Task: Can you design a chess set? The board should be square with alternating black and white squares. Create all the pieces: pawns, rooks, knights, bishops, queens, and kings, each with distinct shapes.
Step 2896:
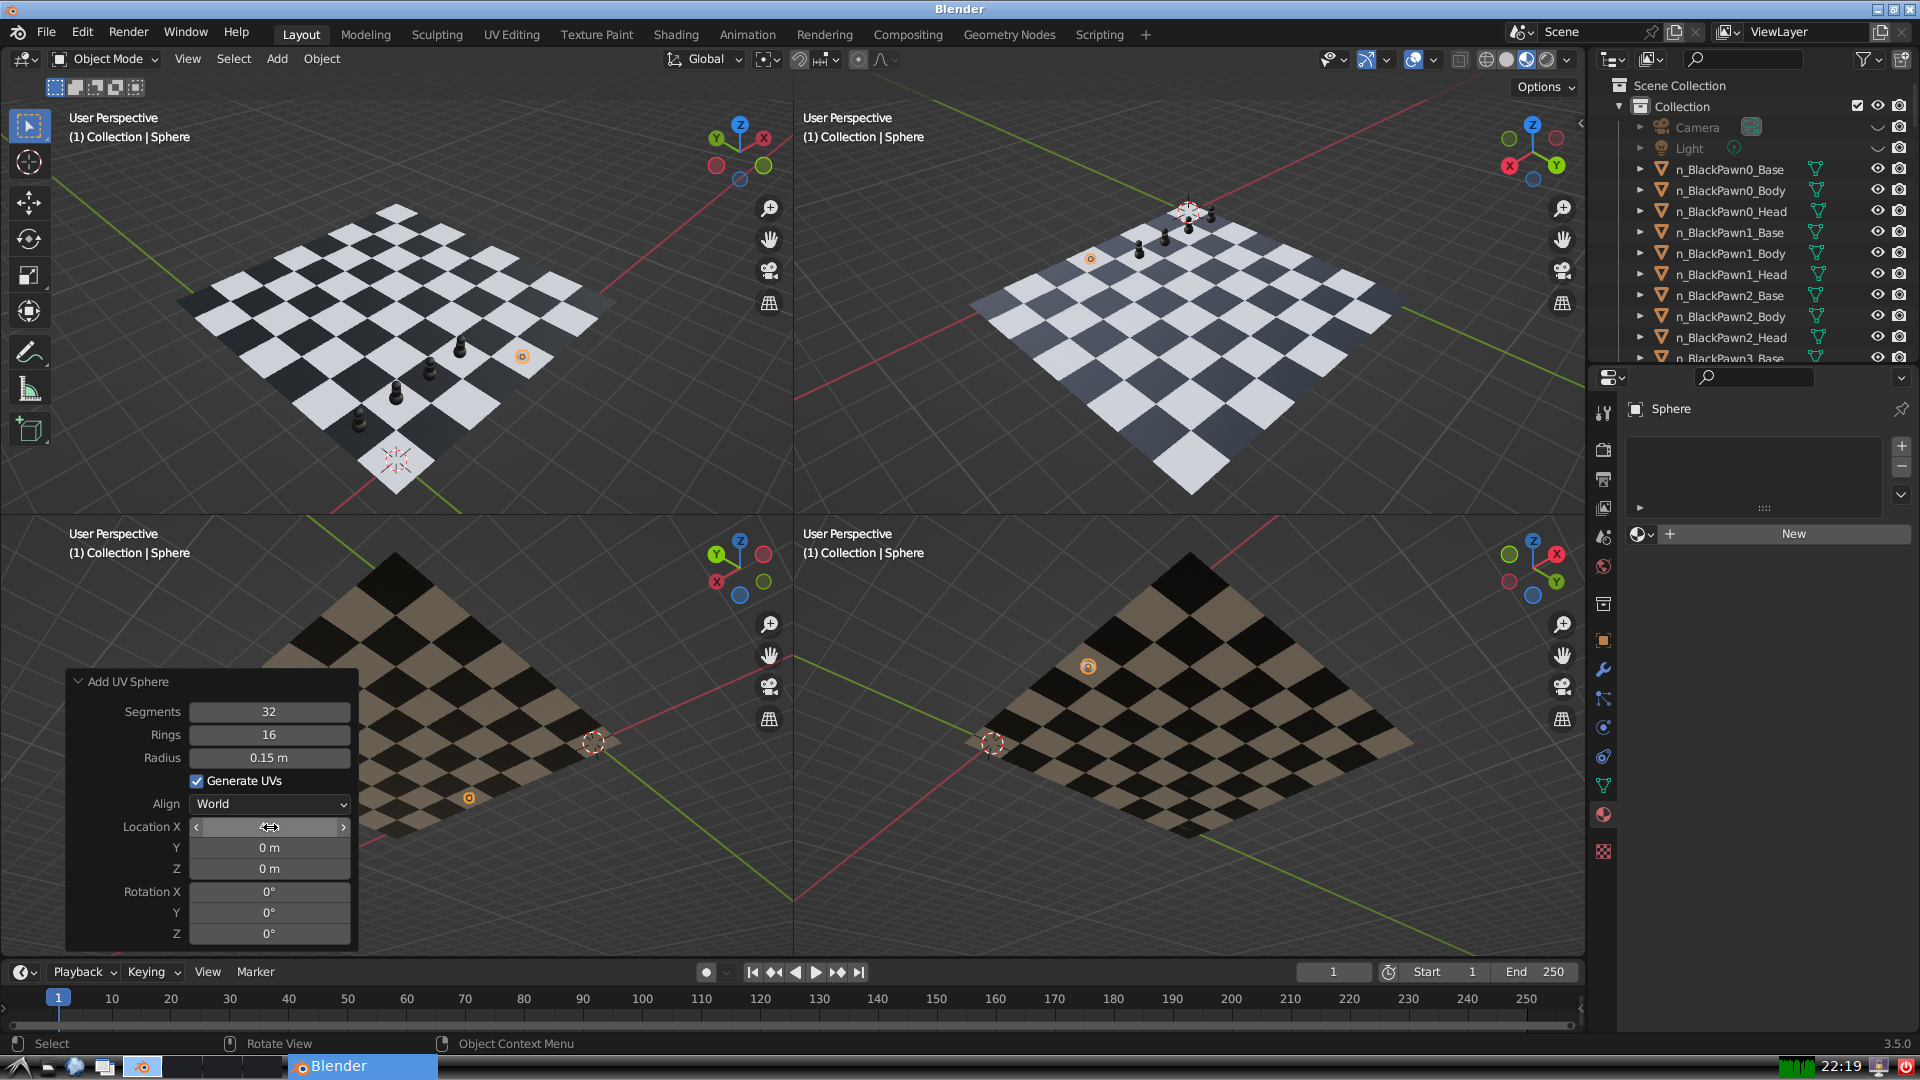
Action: {"mouse_move": [270, 849]}